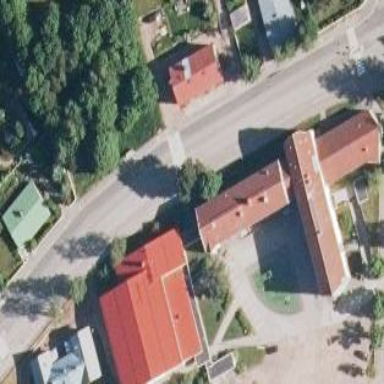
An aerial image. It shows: Light green school building.